Field crop: maize
Growth stage: 2
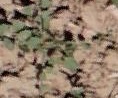
Species: convolvulus